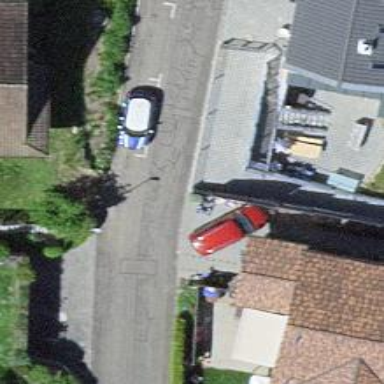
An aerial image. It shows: Residential road.